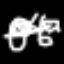
Label: octagon